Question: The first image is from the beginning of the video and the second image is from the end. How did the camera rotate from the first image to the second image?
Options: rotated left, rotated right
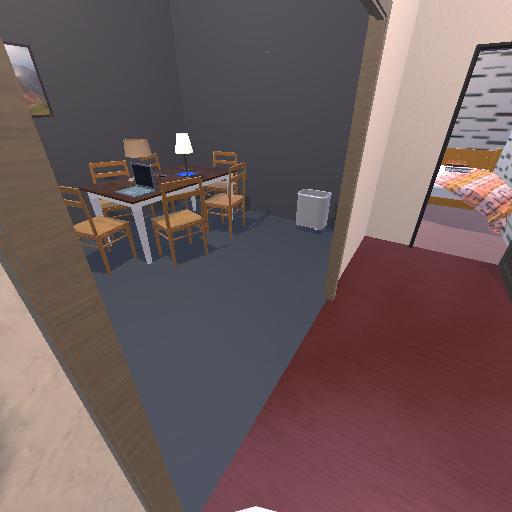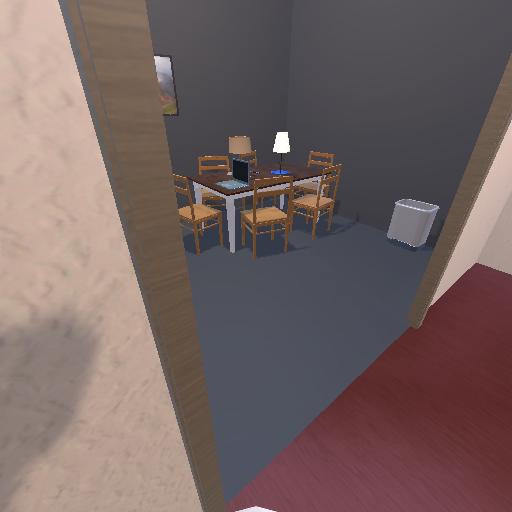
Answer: rotated left